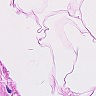
Metastatic tissue present: no